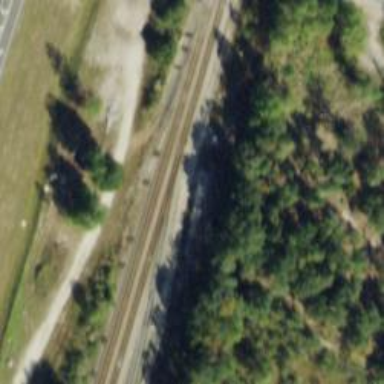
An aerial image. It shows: Railway spur junction.